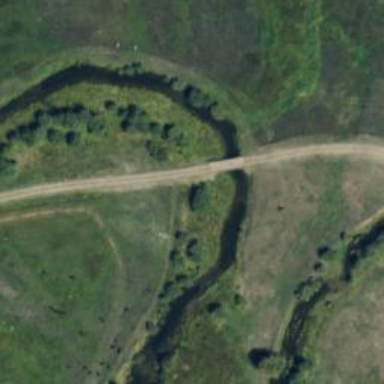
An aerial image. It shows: Service road on bridge.